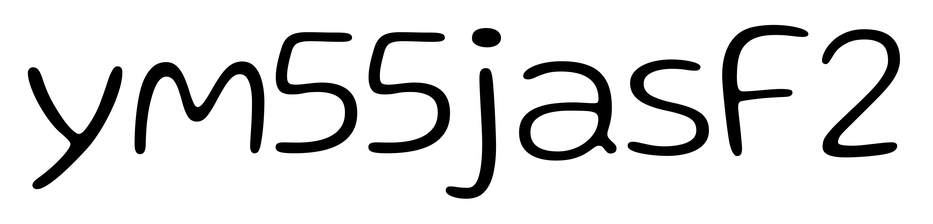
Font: Gluten_ExtraLight